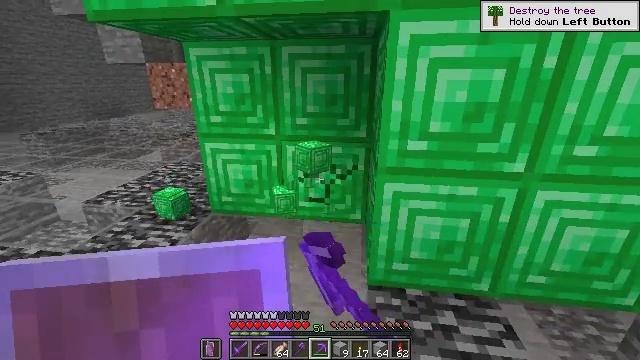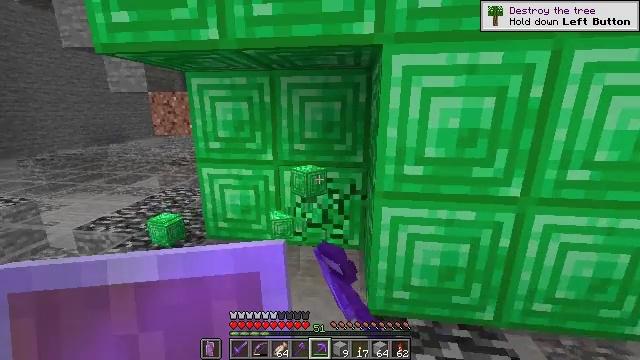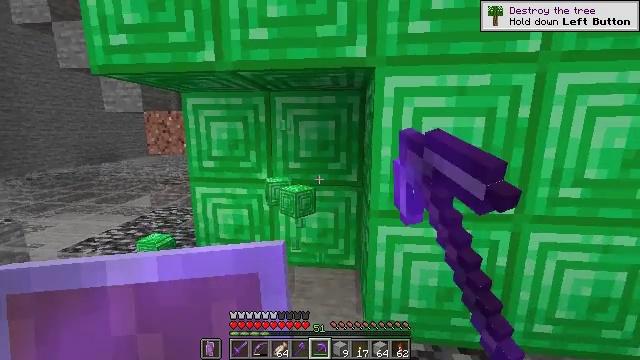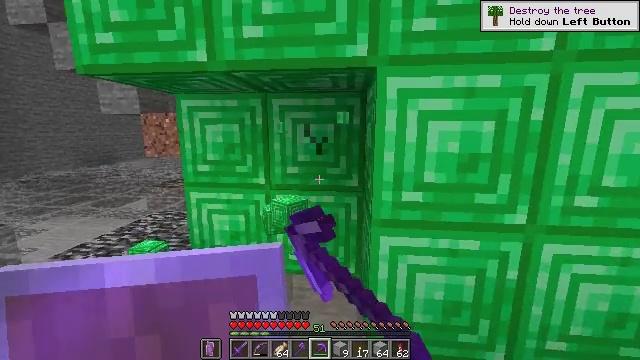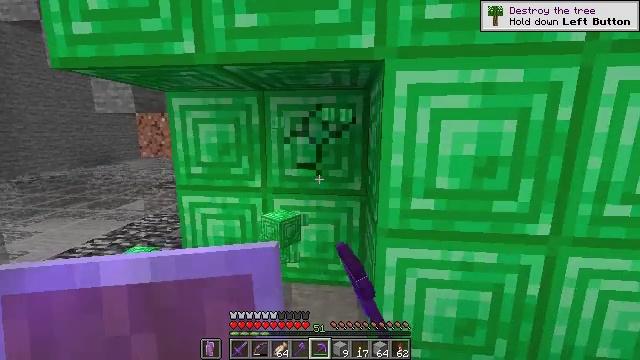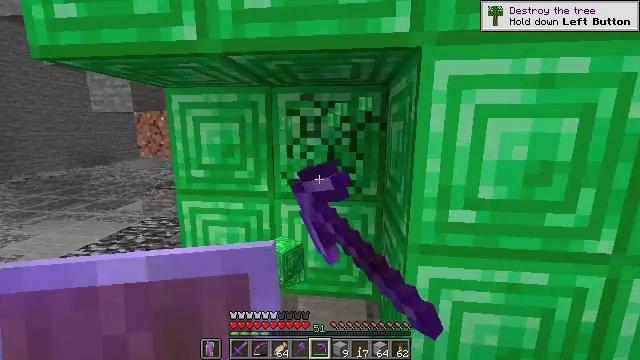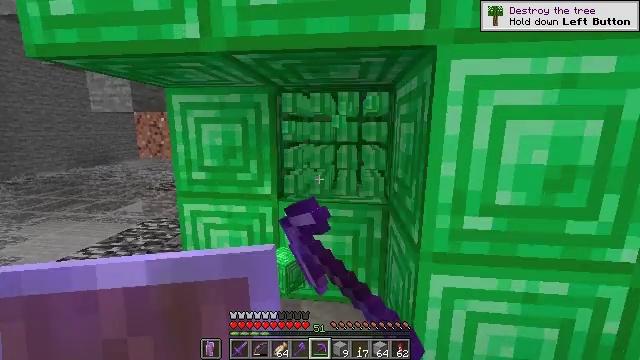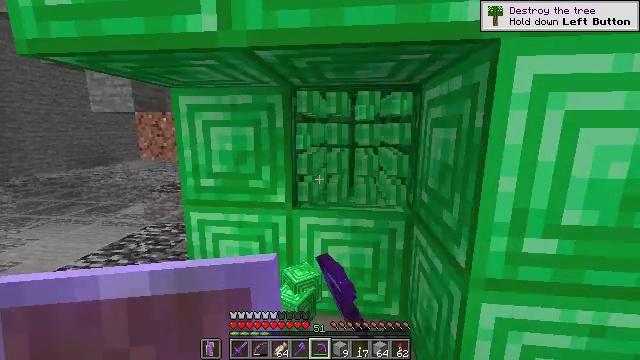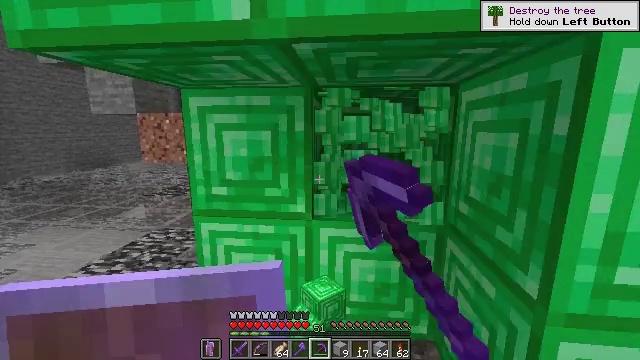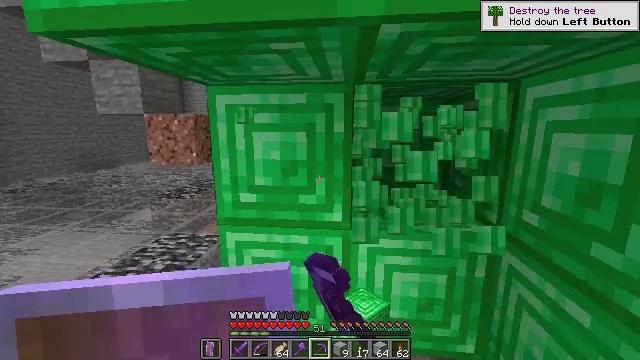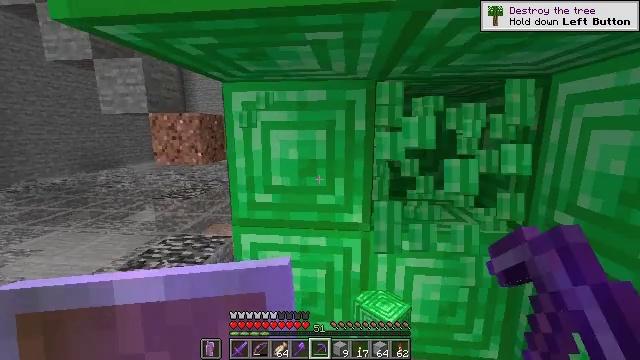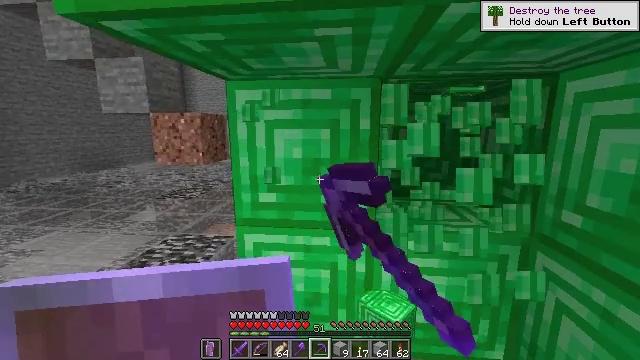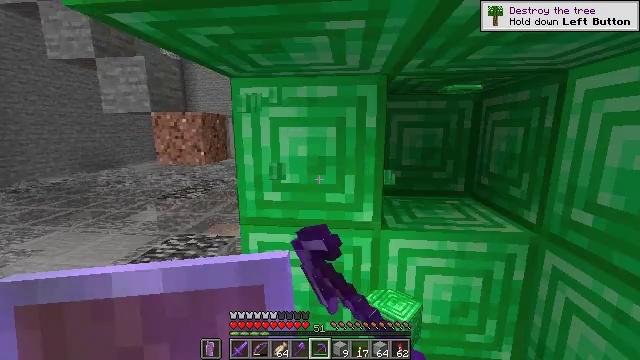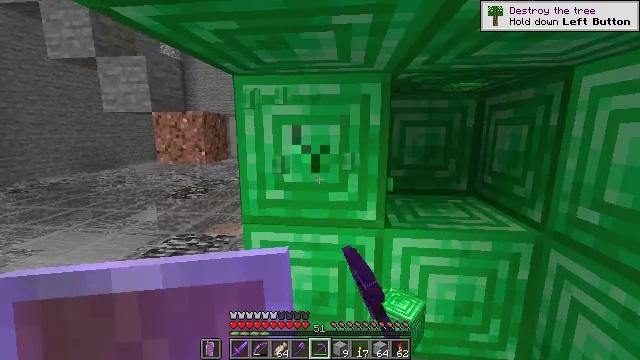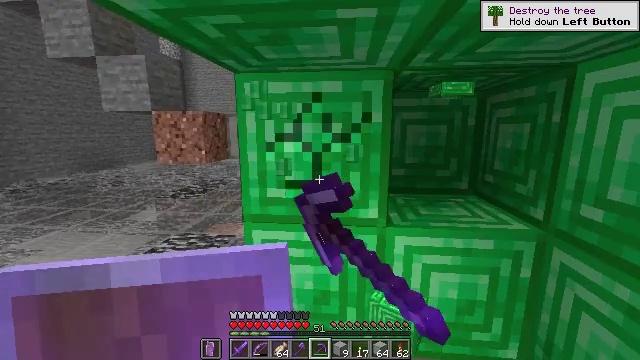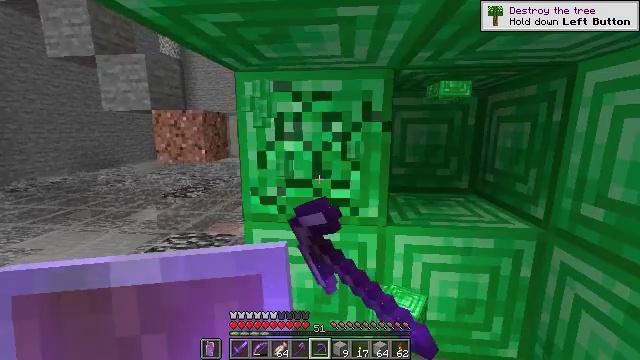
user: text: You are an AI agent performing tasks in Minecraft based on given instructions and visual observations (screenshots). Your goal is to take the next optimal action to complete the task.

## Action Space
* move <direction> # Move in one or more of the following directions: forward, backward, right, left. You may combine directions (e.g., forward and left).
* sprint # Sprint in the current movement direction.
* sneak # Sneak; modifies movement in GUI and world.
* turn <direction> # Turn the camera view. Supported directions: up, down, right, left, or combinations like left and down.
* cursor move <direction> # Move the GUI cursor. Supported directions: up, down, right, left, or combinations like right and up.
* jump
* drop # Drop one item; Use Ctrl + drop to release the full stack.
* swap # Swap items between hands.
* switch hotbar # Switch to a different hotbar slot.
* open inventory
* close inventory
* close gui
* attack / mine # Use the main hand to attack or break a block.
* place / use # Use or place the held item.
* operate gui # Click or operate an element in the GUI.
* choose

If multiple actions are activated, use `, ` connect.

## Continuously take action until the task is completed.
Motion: motion action
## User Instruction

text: Break the emerald block to collect it.
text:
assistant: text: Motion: turn up, attack / mine
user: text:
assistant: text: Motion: move forward, turn right and up, attack / mine
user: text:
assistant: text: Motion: move forward, attack / mine
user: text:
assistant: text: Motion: move forward and move left, attack / mine
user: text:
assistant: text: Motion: move forward and move left, attack / mine
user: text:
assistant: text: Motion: move forward and move left, attack / mine
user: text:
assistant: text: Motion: move forward and move left, attack / mine
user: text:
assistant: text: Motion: move forward and move left, attack / mine
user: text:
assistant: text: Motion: move left, attack / mine
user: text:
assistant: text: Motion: attack / mine
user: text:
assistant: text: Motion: attack / mine
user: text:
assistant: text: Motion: attack / mine
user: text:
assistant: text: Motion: attack / mine
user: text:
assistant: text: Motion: attack / mine
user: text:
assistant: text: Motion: attack / mine
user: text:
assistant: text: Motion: turn right and down, attack / mine
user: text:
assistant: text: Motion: turn right and down, attack / mine
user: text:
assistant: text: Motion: turn down, attack / mine
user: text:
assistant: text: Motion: turn down, attack / mine
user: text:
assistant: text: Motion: attack / mine
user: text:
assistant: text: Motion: attack / mine
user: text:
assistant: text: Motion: attack / mine
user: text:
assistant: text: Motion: attack / mine
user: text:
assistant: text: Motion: attack / mine
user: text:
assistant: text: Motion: attack / mine
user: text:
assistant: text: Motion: move right, attack / mine
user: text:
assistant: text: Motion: move right, turn right and down, attack / mine
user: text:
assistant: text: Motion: move right, turn right and down, attack / mine
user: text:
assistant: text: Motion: move right, attack / mine
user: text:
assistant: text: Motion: attack / mine